Field crop: tomato
Growth stage: 2
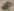
Species: solanum